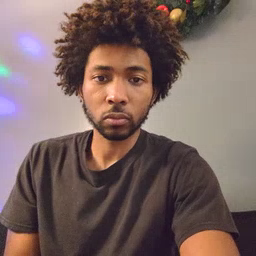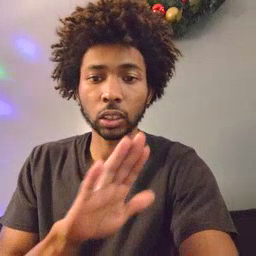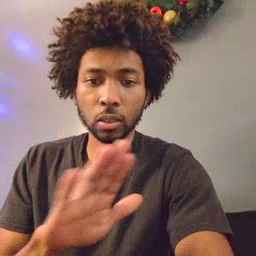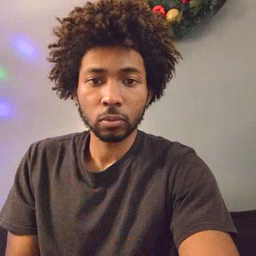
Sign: clean